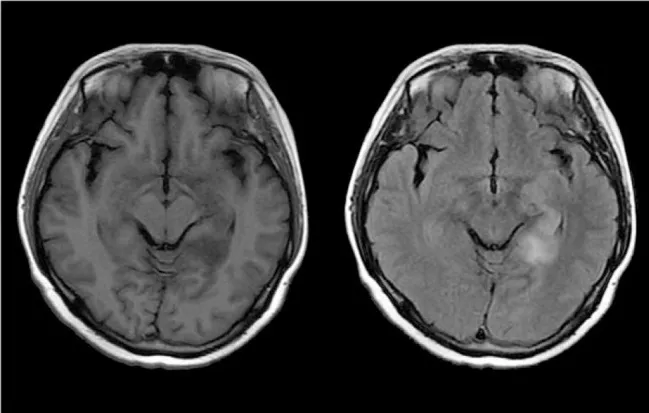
Neuroradiologic MRI (3.0 T) of Patient 2. The left temporal lobe and hippocampus showed hypointensity on T1WI and hyperintensity on FLAIR.
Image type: radiology (mri)